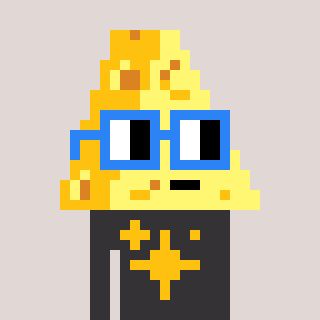
a pixel art character with square blue glasses, a cheese-shaped head and a grayscale-colored body on a warm background